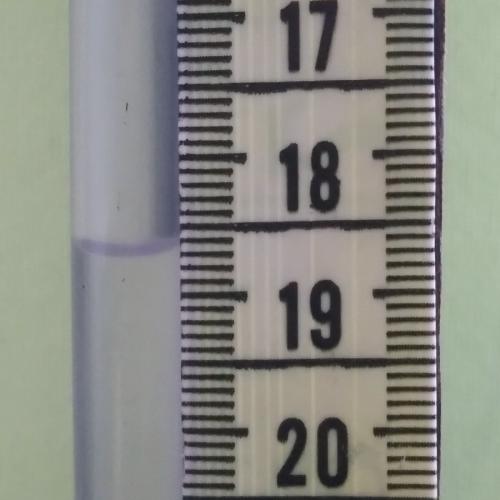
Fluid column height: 18.7 cm